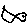
Label: fish